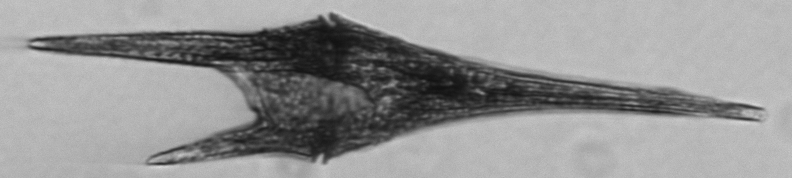
Label: Tripos_furca